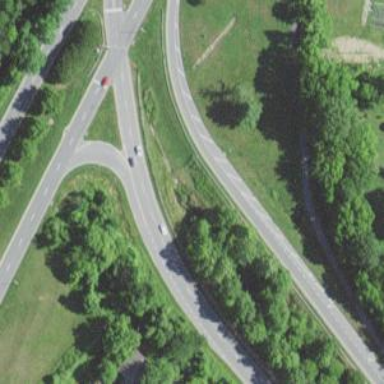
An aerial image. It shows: Primary highway.